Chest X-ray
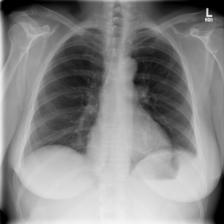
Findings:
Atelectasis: negative
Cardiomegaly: negative
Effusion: negative
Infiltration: negative
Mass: negative
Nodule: negative
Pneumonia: negative
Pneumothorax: negative
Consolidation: negative
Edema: negative
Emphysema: negative
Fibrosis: negative
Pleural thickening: negative
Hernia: negative